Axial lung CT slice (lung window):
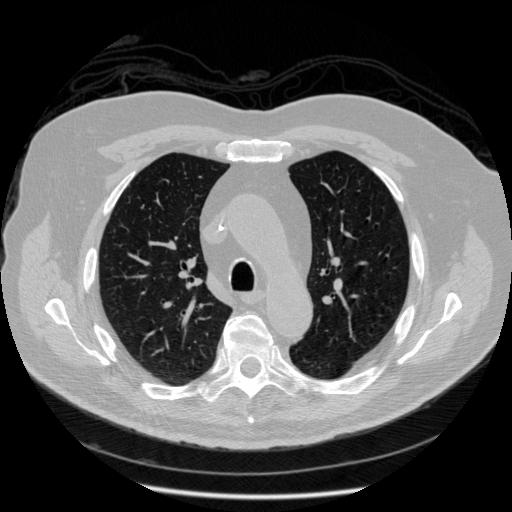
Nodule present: no